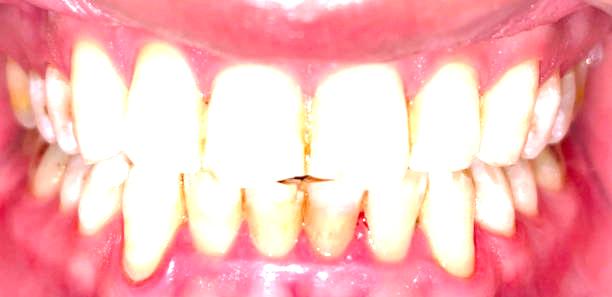
Condition: Calculus